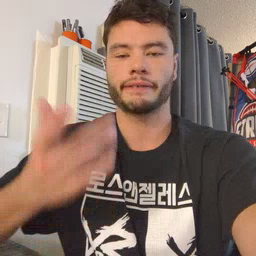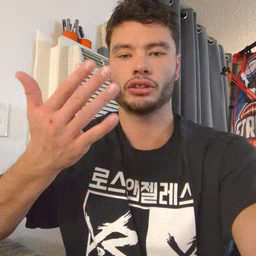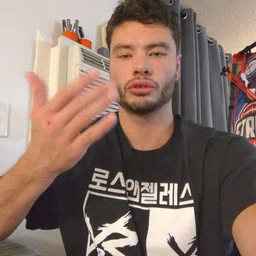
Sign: finger